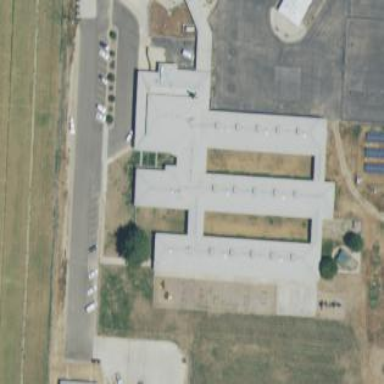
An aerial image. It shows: School building.